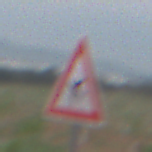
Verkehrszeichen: FlugbetriebRechts
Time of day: SunriseSunset
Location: Outdoor (Nature)
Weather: PartlyCloudy
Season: NotSpecified
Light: Natural